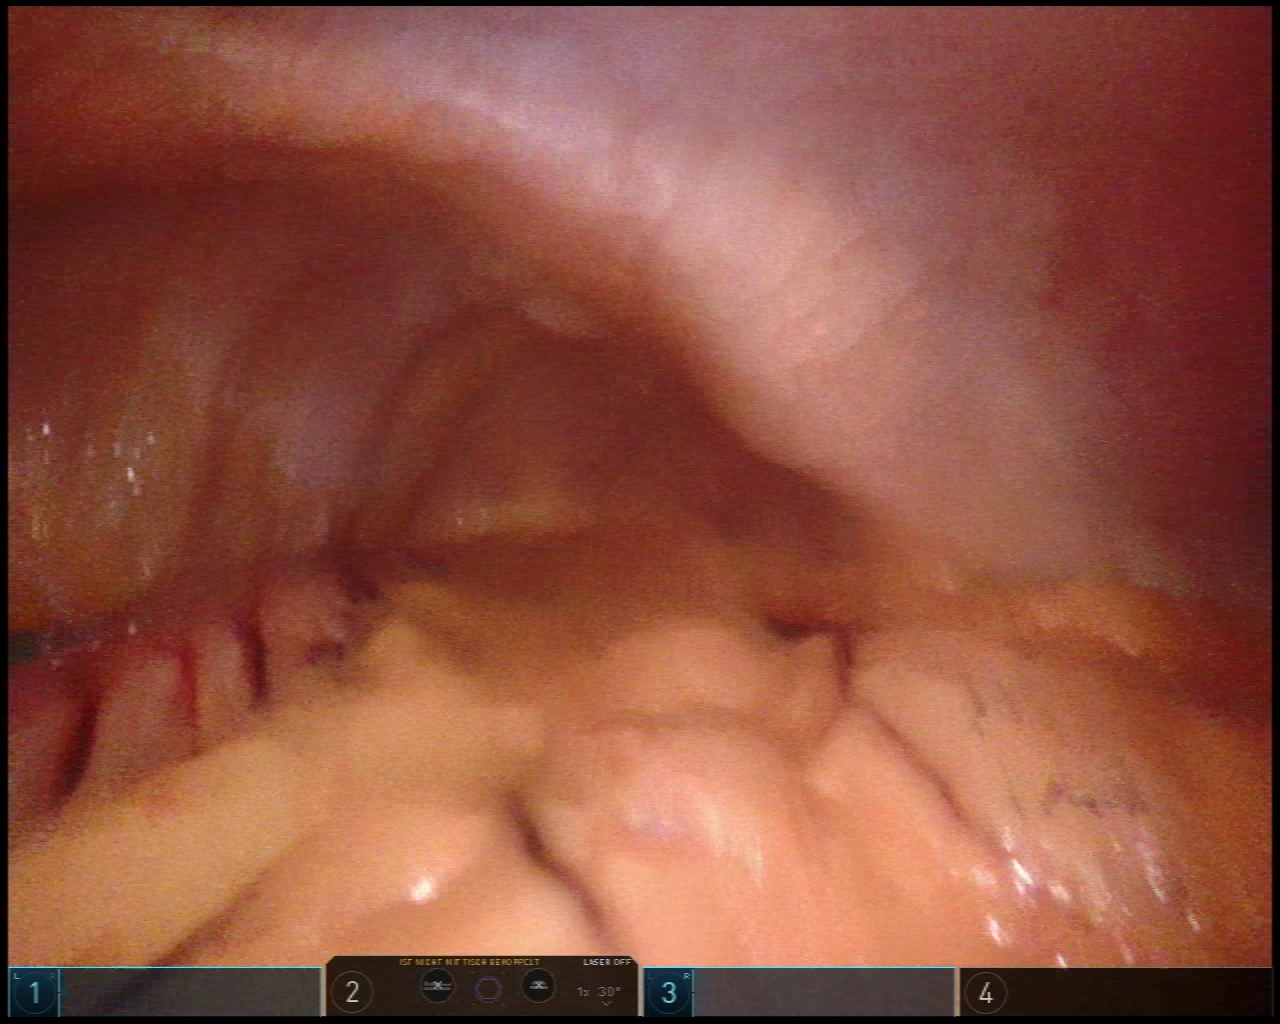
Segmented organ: stomach
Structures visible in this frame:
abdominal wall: yes
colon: no
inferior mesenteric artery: no
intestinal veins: no
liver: no
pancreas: no
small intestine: no
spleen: no
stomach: yes
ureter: no
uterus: no
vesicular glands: no